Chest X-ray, PA view. Patient: 21 years old, sex F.
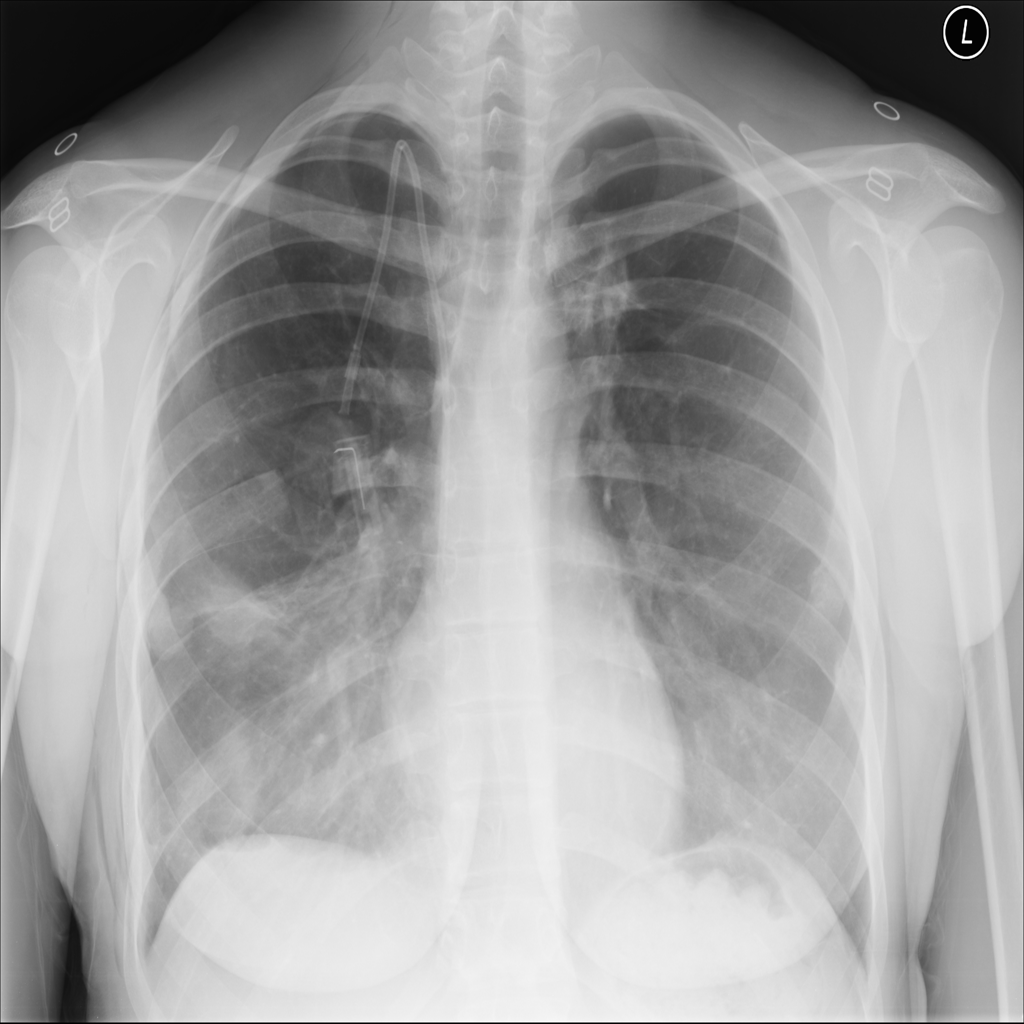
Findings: No Finding